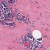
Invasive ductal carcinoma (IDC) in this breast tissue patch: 0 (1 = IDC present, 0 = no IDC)